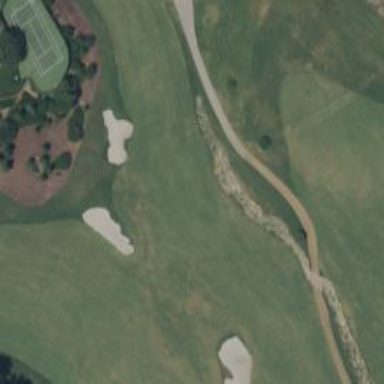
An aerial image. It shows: Golf hole.